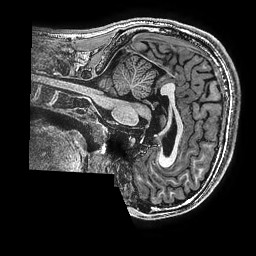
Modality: T1w
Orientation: sagittal
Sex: male
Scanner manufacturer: ge
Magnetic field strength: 3 T
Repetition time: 0.00766 s
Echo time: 0.003476 s